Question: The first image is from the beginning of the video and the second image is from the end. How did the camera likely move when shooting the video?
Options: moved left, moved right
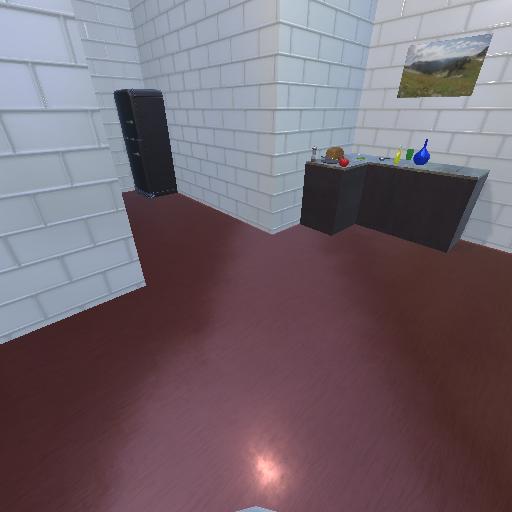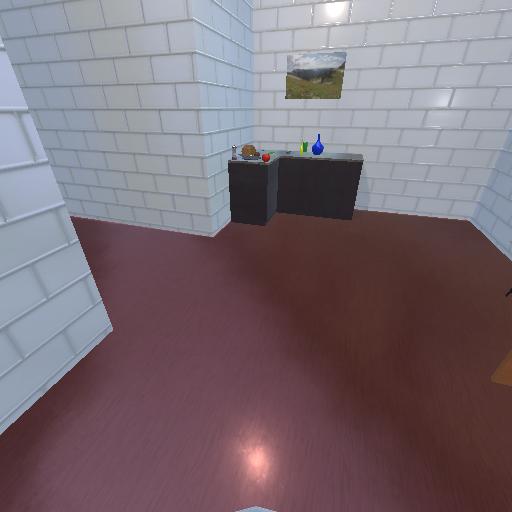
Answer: moved left